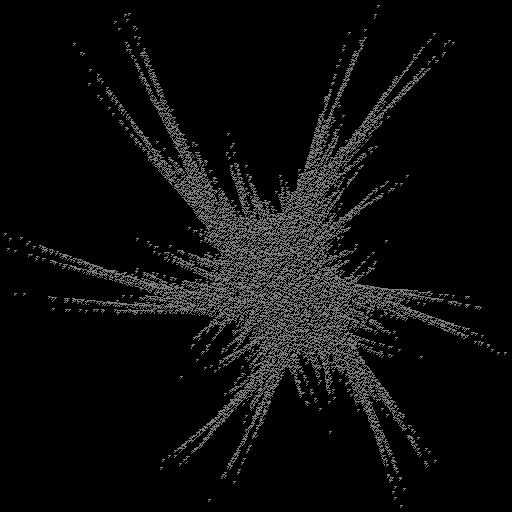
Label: gaku